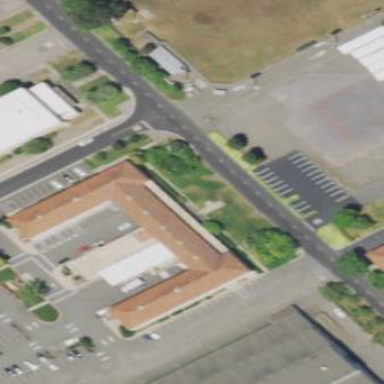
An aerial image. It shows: Building.